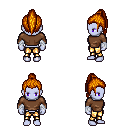
a pixel art fantasy rpg character, female body template, dark elf, purple skin, brown long-sleeve shirt, gold greaves, dark blonde long topknot hairstyle, white cloth bandages, four views (front, back, left, right), 2x2 character sprite sheet, small pixel art, hard edges, no anti-aliasing